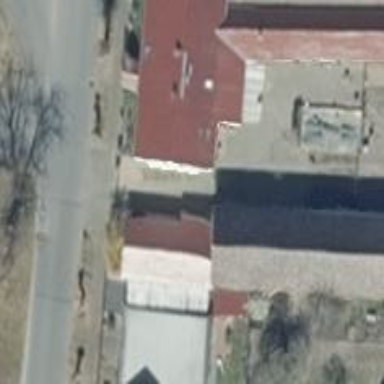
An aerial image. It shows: Maroon-colored house with flat roof.